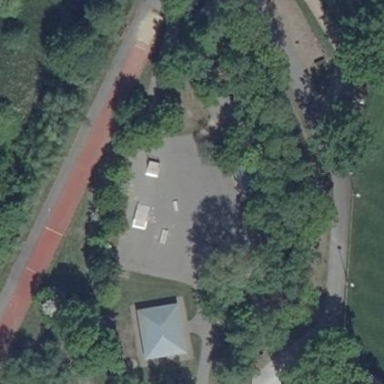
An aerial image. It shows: Asphalt pitch for leisure activities.